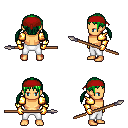
a pixel art fantasy rpg character, male body template, human, tanned skin, gold arm armor, white pants, green twin-tailed hairstyle, red bandana, gold gloves, spear, four views (front, back, left, right), 2x2 character sprite sheet, small pixel art, hard edges, no anti-aliasing